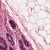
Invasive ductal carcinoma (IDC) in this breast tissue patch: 0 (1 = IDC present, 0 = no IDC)